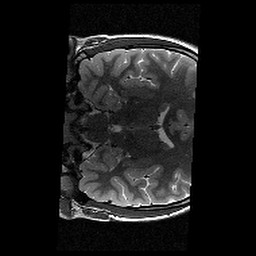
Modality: T2w
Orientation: coronal
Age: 12
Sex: female
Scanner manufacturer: siemens
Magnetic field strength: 3 T
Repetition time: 9.23 s
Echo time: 0.067 s